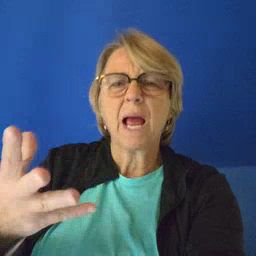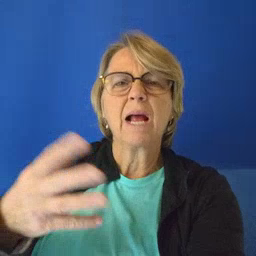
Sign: many